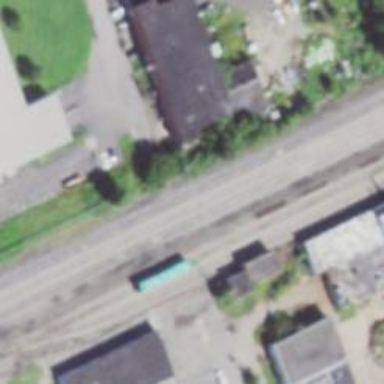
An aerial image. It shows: Railway siding for service.